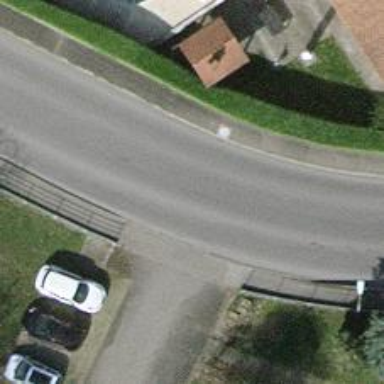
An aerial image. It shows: Tertiary road.